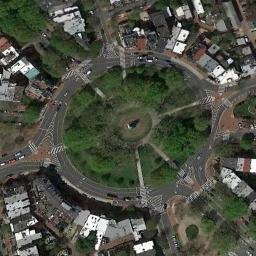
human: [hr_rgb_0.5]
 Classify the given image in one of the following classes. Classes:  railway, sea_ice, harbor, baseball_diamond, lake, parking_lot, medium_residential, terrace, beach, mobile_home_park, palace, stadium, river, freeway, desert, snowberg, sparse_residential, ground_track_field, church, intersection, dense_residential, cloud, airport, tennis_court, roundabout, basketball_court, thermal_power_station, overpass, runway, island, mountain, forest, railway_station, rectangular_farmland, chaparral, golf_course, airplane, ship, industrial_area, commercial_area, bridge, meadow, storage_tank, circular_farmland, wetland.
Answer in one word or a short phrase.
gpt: roundabout